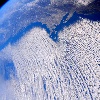
Label: cloud